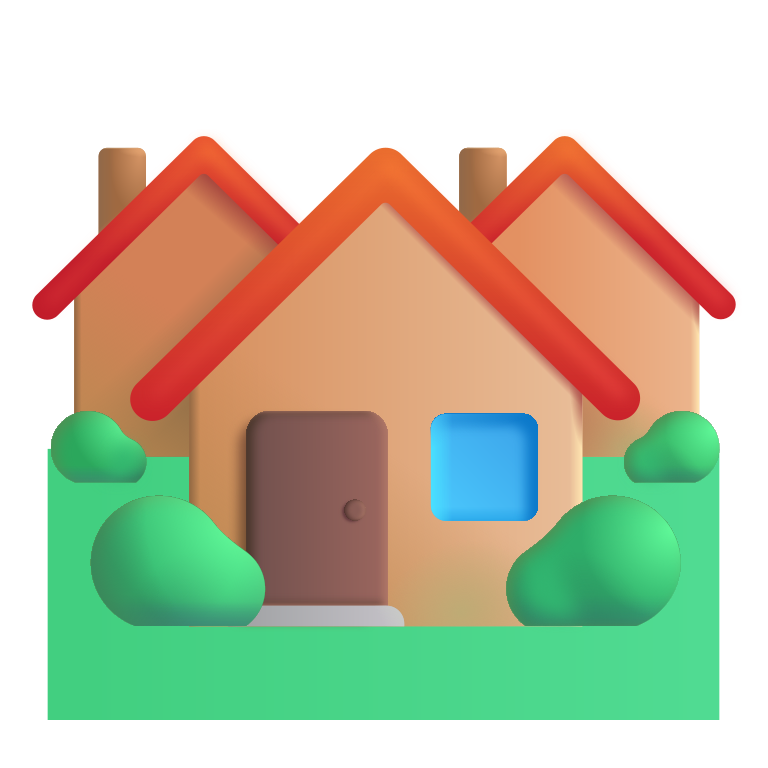
houses color